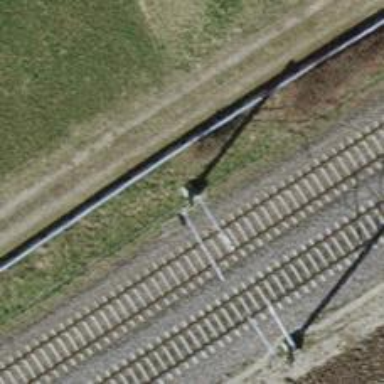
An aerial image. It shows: Catenary mast for power lines.